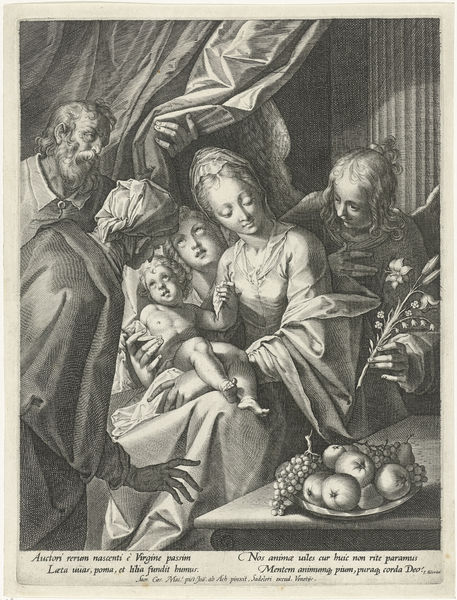
Titel: Heilige familie met de heilige Anna en twee engelen
Künstler: Aegidius Sadeler
Standort: Amsterdam
Institution: Rijksmuseum
Schlagwörter: äpfel, curtain, men, white, women, black, dress, portrait, table, woman, print, plant, hand, flower, angel, apple, fruit, man, child, grass, drawing, paper, black and white, mother, beard, saint, virgin, children, grape, jesus, engraving, christ, doctor, baby, grapes, dish, mary, plate, page, lily, friut, plague, apples, birth, st anne, saint anne, seventeenth century, party admiring child, fruit plate, birth of the virgin